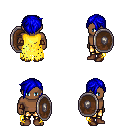
a pixel art fantasy rpg character, male body template, human, dark skin, yellow tattered cape, gold greaves, blue pixie cut hairstyle, cloth bracers, brown shoes, shield, four views (front, back, left, right), 2x2 character sprite sheet, small pixel art, hard edges, no anti-aliasing